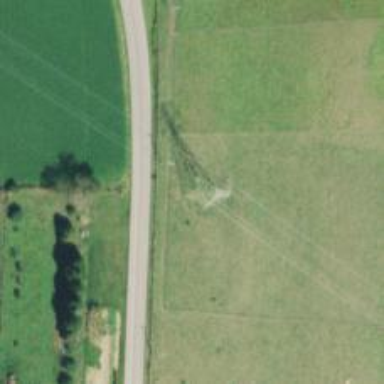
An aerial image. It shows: Lattice structure tower used for power transmission.